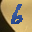
Label: 6